Question: The attached picture shows the exponential curve fitting and the exponential equation for this set of data I have. However, I have 219 samples just like the picture that I would like to code in r & get the value for the exponential parameters (the power and the constant).
I have tried lm() and nls(). With lm(), I realized in doesn't give me the same exponential format as excel. By that I mean exponential function including . With nls() the values seem so small to me & don't match what excel gives me.

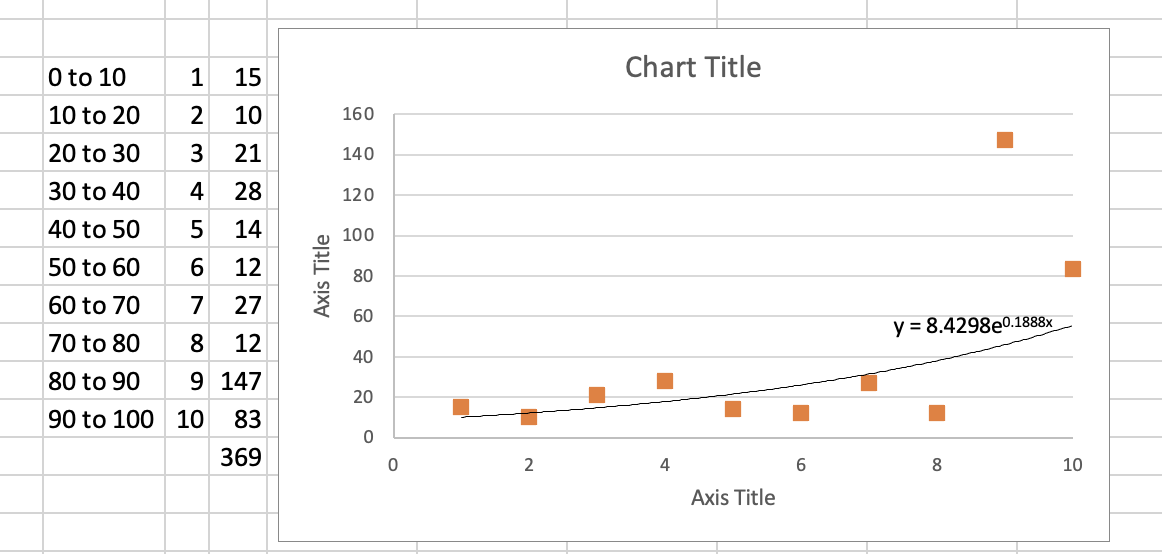
Answer: Using the data in the picture, there is no discrepancy between Excel and R. First create the data and plot:
'''
X <- 1:10
Y <- c(15, 10, 21, 28, 14, 12, 27, 12, 147, 83)
plot(X, Y, pch=16)
'''
Now we can add a linear regression:
'''
fit.linear <- lm(Y~X)
coef(fit.linear)
# (Intercept) X
# -13.800000 9.218182
p.linear <- predict(fit.linear)
lines(X, p.linear)
'''
Now the log transform equation:
'''
fit.log <- lm(log(Y)~X)
coef(fit.log)
# (Intercept) X
# 2.<PHONE> <PHONE>
exp(coef(fit.log)[1])
(Intercept)
8.429835
p.log <- exp(predict(fit.log))
lines(X, p.log, col="blue")
'''
Note that the slope value agrees with your Excel example. The intercept also agrees after we change the scale. Finally the 'nls()' equation:
'''
fit.nls <- nls(Y~a*exp(b*X), start=c(a=5, b=0.2))
coef(fit.nls)
# a b
# 3.<PHONE> <PHONE>
p.nls <- predict(fit.nls)
lines(X, p.nls, col="red")
'''
The nls regression does not match the log-transform regression because the two measure the residuals differently. The log-transform minimizes the log(Y) residuals whereas the nonlinear regression minimizes the Y residuals.
<URL>